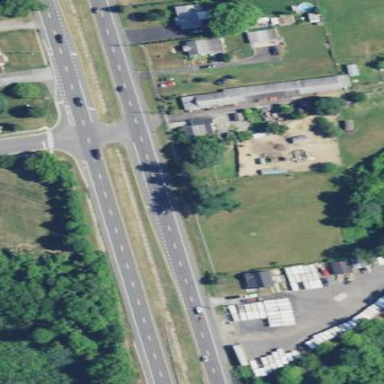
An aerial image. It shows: Traffic island covered in grass.